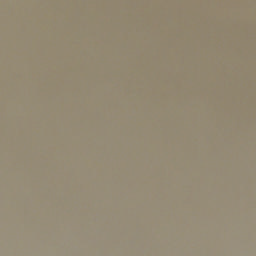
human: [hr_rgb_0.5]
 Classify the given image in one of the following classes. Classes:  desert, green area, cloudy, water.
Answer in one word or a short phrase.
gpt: cloudy